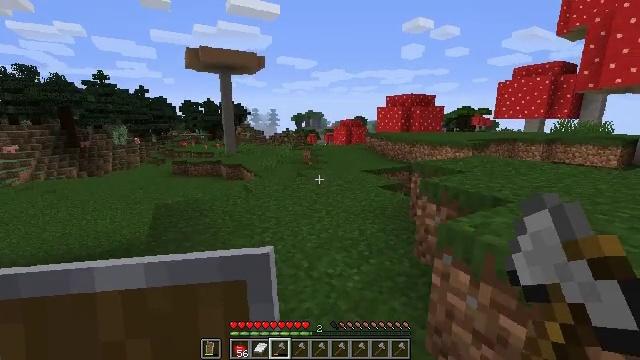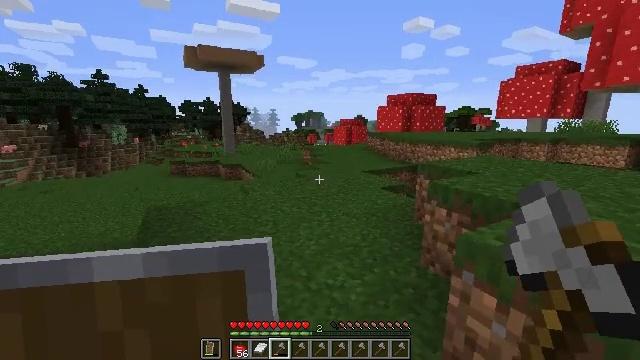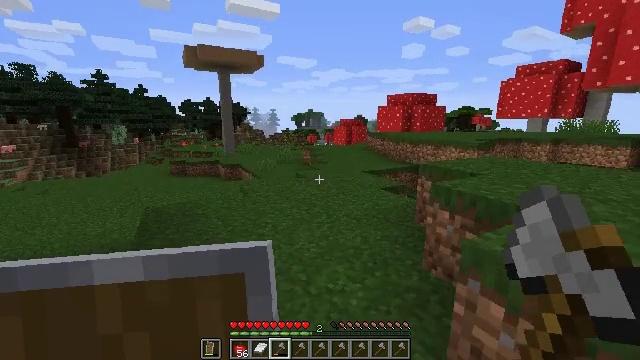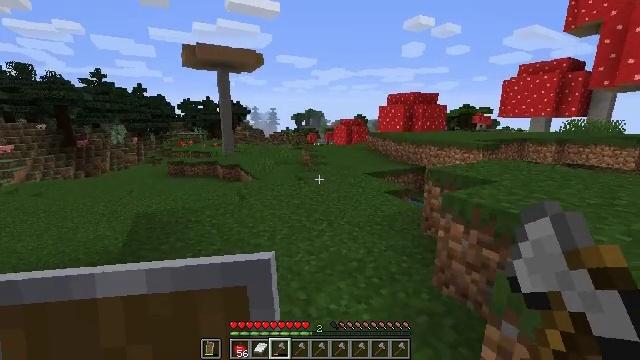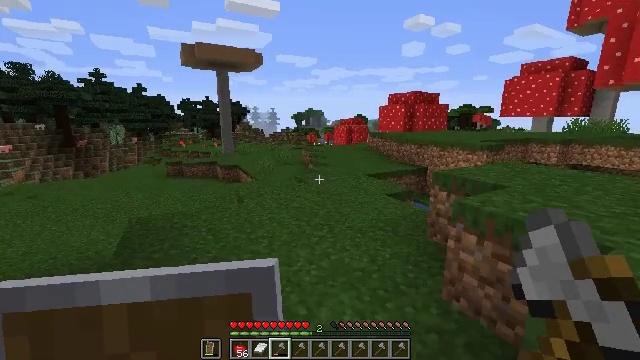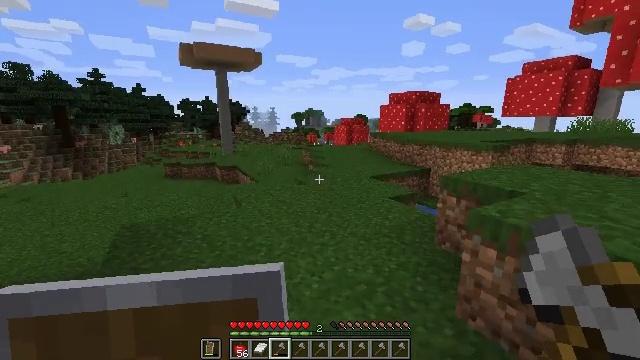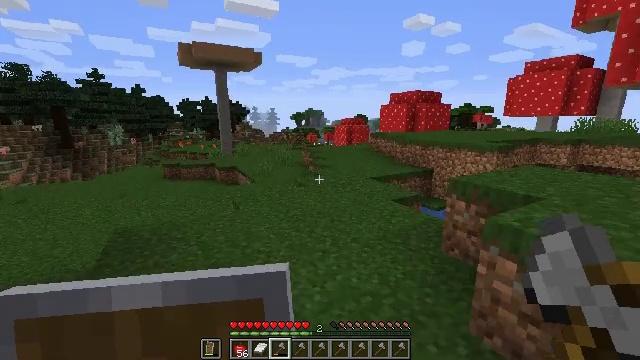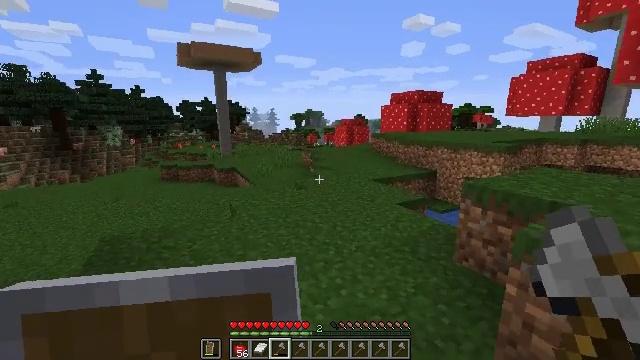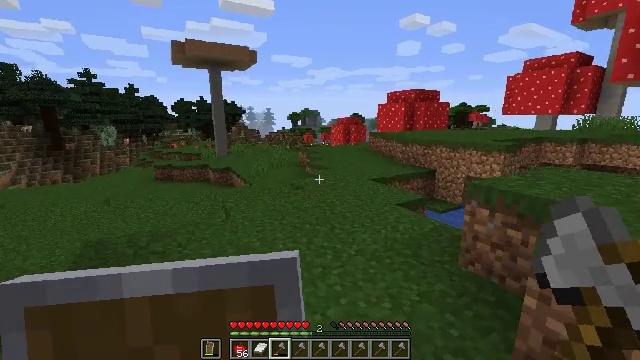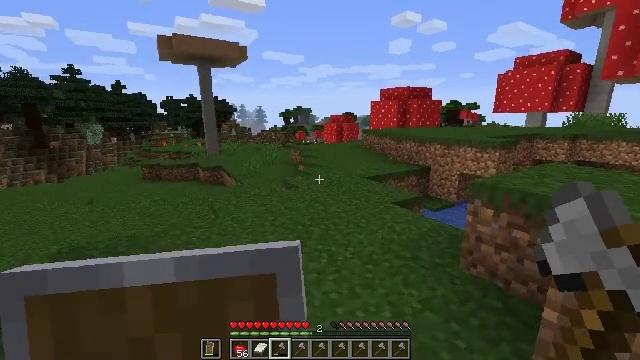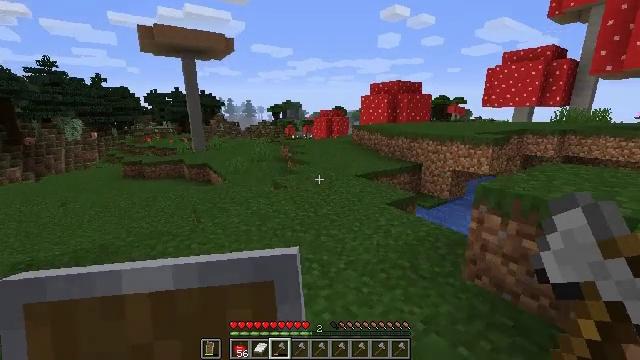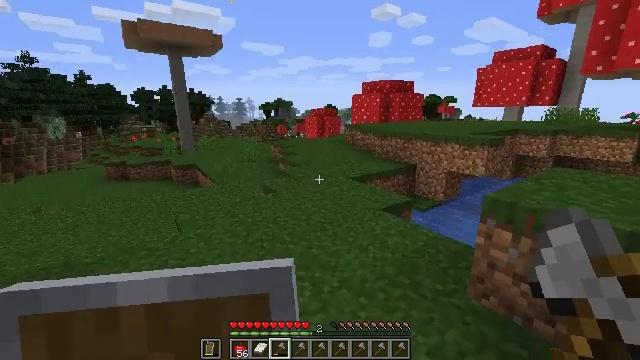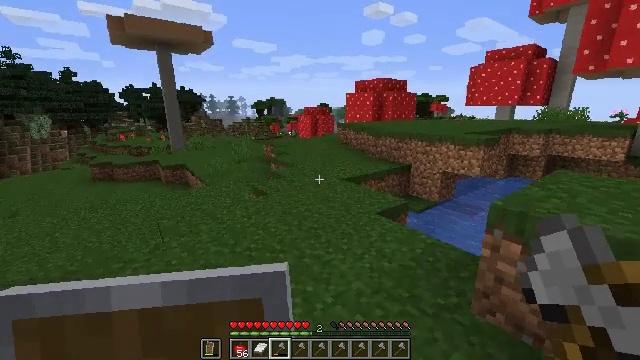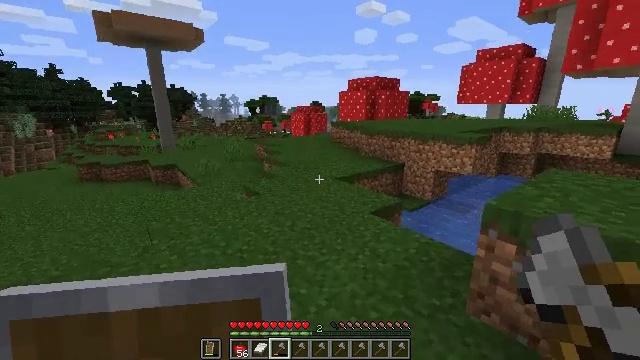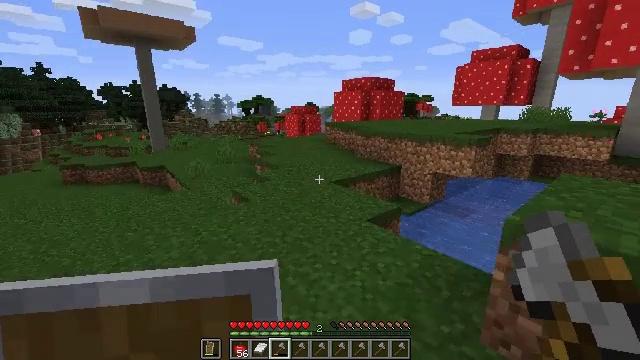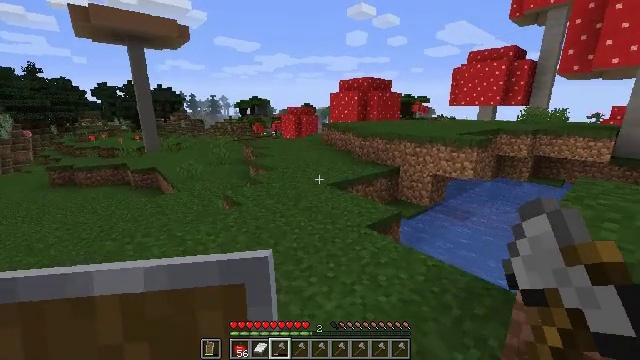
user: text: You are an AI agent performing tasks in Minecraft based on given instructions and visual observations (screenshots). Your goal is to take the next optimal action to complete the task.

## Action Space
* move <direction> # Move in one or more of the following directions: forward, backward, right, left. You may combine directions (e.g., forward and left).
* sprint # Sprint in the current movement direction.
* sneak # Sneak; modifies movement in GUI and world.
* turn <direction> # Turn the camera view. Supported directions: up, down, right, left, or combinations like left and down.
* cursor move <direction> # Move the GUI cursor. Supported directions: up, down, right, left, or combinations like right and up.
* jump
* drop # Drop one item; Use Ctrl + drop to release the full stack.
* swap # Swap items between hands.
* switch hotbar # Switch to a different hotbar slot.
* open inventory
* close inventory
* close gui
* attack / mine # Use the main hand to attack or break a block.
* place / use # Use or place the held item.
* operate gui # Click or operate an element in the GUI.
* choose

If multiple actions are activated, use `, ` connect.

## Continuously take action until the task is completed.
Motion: motion action
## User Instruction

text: Harvest dark oak log for resources.
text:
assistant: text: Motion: move forward
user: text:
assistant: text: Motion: move forward
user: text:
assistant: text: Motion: move forward
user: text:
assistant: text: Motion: move forward
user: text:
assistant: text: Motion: move forward
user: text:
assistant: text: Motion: move forward
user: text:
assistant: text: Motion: move forward
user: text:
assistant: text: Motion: move forward
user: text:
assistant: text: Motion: move forward, turn right
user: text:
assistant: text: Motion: move forward, turn right
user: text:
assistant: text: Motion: move forward, turn right
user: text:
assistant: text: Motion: move forward, turn right
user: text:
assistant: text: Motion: move forward, turn right
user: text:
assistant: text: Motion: move forward, turn right
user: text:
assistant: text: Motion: move forward
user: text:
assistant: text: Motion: move forward
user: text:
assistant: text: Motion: move forward
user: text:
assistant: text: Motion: move forward
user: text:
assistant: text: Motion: move forward
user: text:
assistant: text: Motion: move forward
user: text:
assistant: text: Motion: move forward
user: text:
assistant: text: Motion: move forward
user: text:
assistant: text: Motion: move forward
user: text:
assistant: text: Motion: move forward
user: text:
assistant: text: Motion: move forward
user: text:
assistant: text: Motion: move forward
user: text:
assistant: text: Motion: move forward
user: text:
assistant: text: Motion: move forward
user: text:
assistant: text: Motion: move forward
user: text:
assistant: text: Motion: move forward